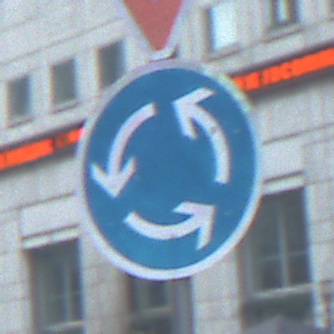
Verkehrszeichen: Kreisverkehr
Zusatzzeichen oben: VorfahrtGewaehren
Umgebung: Outdoor, Urban
Tageszeit: MorningAfternoon
Wetter: PartlyCloudy
Licht: Natural
Jahreszeit: NotSpecified
Kontrast: LowContrast